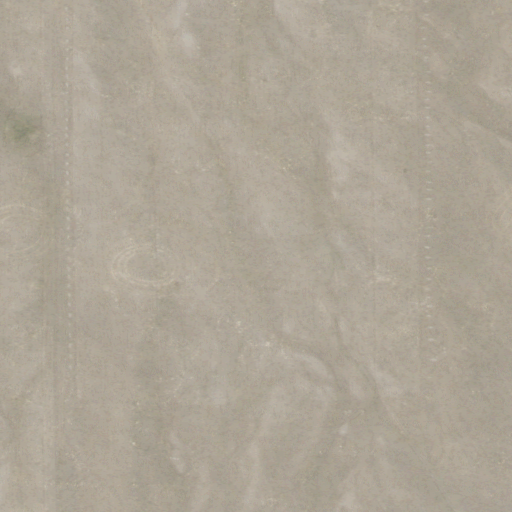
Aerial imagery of valley in Montana named Ashley Coulee containing only grassland